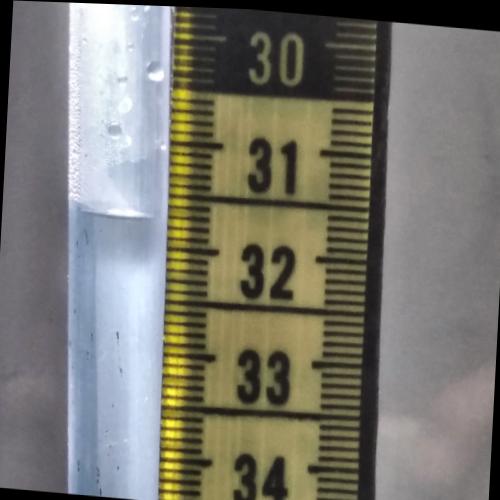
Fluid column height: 31.7 cm